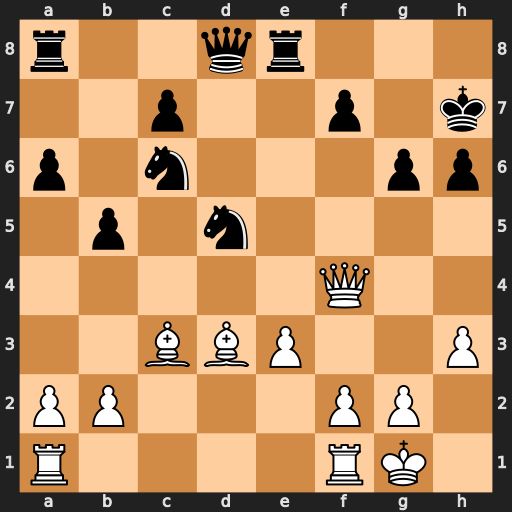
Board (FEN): r2qr3/2p2p1k/p1n3pp/1p1n4/5Q2/2BBP2P/PP3PP1/R4RK1
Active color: w
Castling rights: -
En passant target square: -
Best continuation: Qxf7#